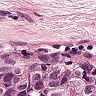
Metastatic tissue present: yes